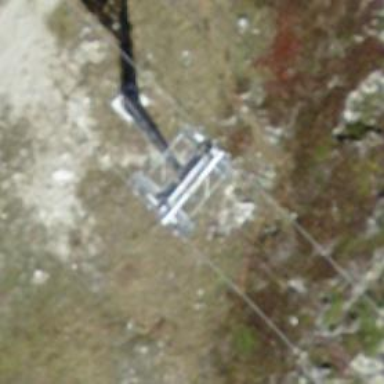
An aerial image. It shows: Pylon used for aerialway.